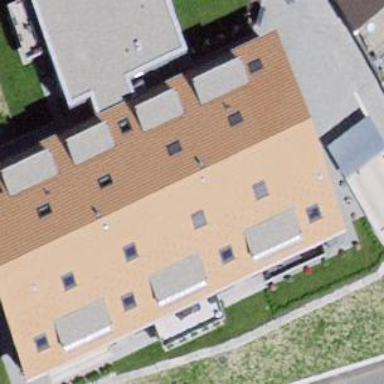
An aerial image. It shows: Building with gabled roof made of roof tiles.